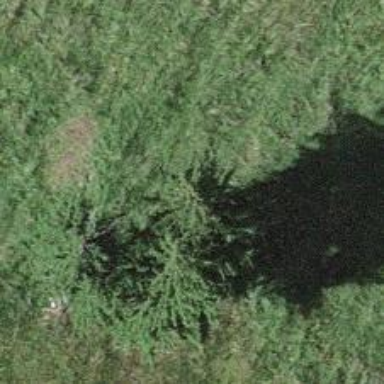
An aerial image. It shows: Evergreen tree with needle-leaved leaves.